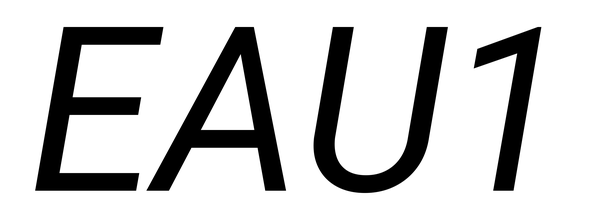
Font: Roboto-Italic_Italic